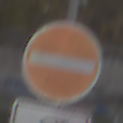
Verkehrszeichen: VerbotDerEinfahrt
Zusatzzeichen unten: MehrspurigeFahrzeugeFrei1
Umgebung: Outdoor, Suburban
Tageszeit: MorningAfternoon
Wetter: PartlyCloudy
Licht: Natural
Jahreszeit: NotSpecified
Kontrast: HighContrast